Question: I'm working on a GUI for a card game and am using the <URL> for the sake of familiarity. I have written a program that draws my solitaire game to the screen, and am having trouble making it interactive.
There are a lot of classes here, and I'll do my best to describe them each.
- - - - -
( a collection of graphics objects treated as one object. (If 'car' was a GCompound, it would have 'GOval[] wheels, GRect body' and so when I add it to the canvas, it displays as one object))
A card as seen from the top-level class would look like a bit like this: 'jFrame.gCanvas.solitaireGameControl.pileViews[pile number].cardView'
What I've been trying to do is add a MouseListener to every single card, so that when a card is clicked and a MouseEvent is fired, MouseEvent 'e.getSource()' = the card that was clicked.
Here's how it looks now:
'''
public SolitaireGameControl(SolitaireGame game) {
this.game = game; // Model of the game.
this.pileViews = PileView.getPileViews(game.drawPiles); // ArrayList of PileViews (the pile of cards)
for(PileView pv : pileViews) {
for(CardView cv : pv.cardViews) {
cv.addMouseListener(this); // add a mouseListener to the card
}
}
this.addMouseListener(this); // if I don't include this, nothing happens when I click anything. If I do include this, this whole object is the source.
}
@Override
public void mouseClicked(MouseEvent e) {
System.out.println(e.getSource()); // should return the card I clicked.
}
'''

When I run this program, the source of every event is SolitaireGameControl, granted I leave in the 'this.addMouseListener(this);'. If I take out this statement, nothing is printed at all, leading me to believe that the mouseListeners I have added are only working one level deep. (The first GCompound on the canvas, not the GCompounds inside it.)
Therefore, my question is as follows: Is there a way to get a MouseListener for a GCompound GCompound GCompound, and have MouseEvent's getSource to correctly identify the card? If not, is there a way to restructure my program to make it work as intended? (I know I should really be using a better graphics library for starters.)
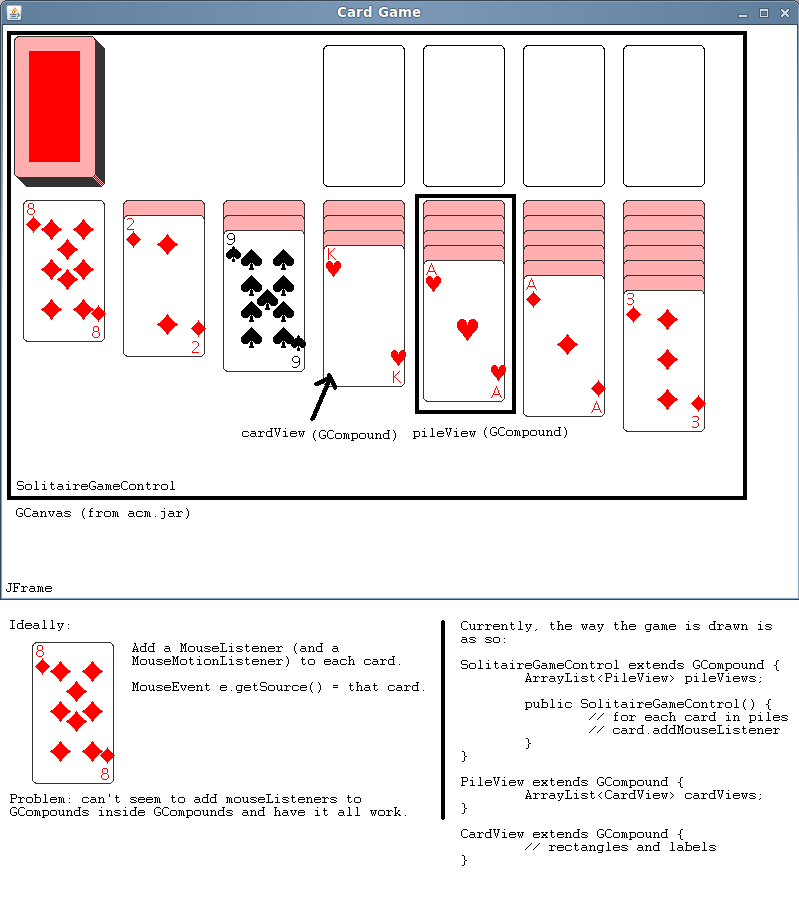
Answer: That would make sense. From my experience, if I put some components inside a top-level container, the container is the one that receives input events.
Have you tried an approach where you do something like:
'''
/* This is the mouse listener for the top-level container. */
@Override
public void mouseClicked(MouseEvent e) {
for(PileView pv : pileViews) {
for(CardView cv : pv.cardViews) {
if(cv.getBounds().contains(e.getPoint())) {
cv.dispatchEvent(e);
}
}
}
}
'''
... and then handle mouse clicks on a 'CardView' level normally.
When the top-level container receives a mouse event, it checks if the mouse interacted with a card based on the location of the event (if the card's area contains the point). If it did, it passes down the mouse event to the card's mouse listener.
I'm assuming that the elements near the beginning of 'pv.cardViews' are the cards that are more to the front.